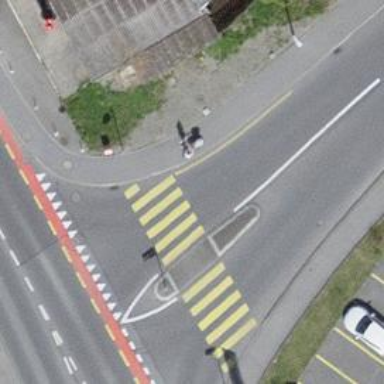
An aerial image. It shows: Uncontrolled zebra crossing with zebra markings.